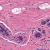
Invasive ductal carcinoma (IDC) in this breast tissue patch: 0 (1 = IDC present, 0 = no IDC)